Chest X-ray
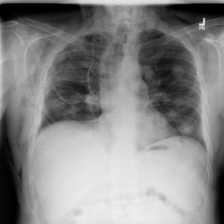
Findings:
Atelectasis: negative
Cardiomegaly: negative
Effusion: negative
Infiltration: negative
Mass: positive
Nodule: negative
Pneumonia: positive
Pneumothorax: positive
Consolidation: negative
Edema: negative
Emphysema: positive
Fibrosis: negative
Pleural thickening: negative
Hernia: negative